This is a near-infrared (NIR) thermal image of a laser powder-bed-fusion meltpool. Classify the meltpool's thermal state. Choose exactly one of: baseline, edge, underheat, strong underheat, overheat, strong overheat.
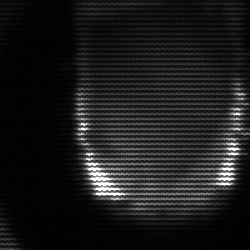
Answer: baseline